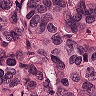
Metastatic tissue present: yes